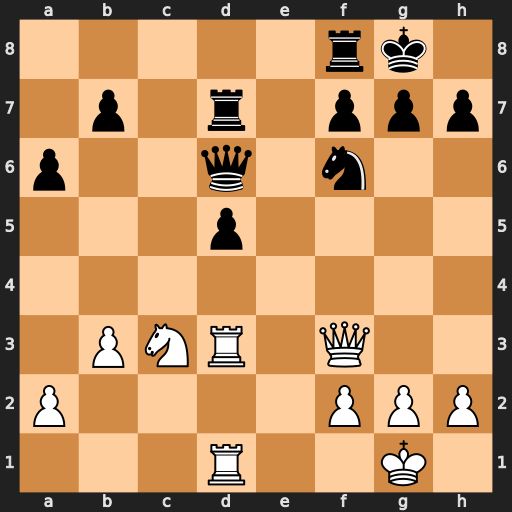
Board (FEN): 5rk1/1p1r1ppp/p2q1n2/3p4/8/1PNR1Q2/P4PPP/3R2K1
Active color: w
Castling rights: -
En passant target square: -
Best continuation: Nxd5 Rc7 Nxc7